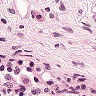
Metastatic tissue present: no